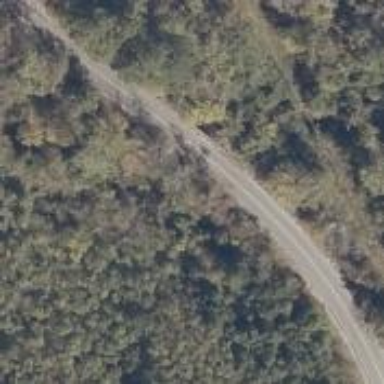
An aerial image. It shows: Tertiary road.